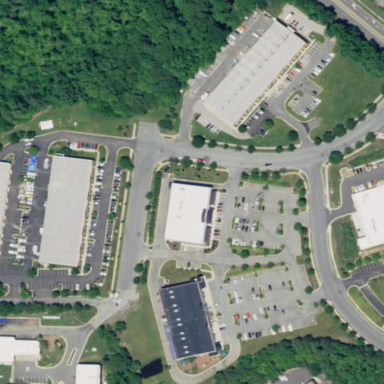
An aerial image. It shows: Retail area.